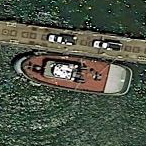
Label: civil